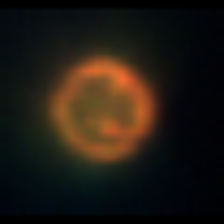
Taxon: NanoPlankton
Group: Other